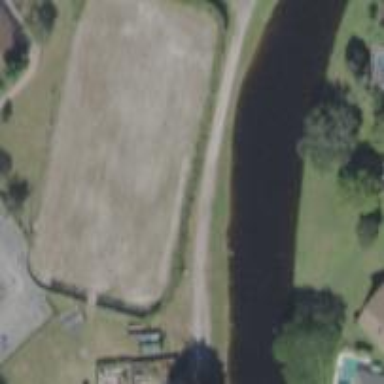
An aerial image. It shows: Equestrian sport pitch with sandy surface.